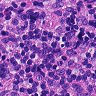
Metastatic tissue present: no